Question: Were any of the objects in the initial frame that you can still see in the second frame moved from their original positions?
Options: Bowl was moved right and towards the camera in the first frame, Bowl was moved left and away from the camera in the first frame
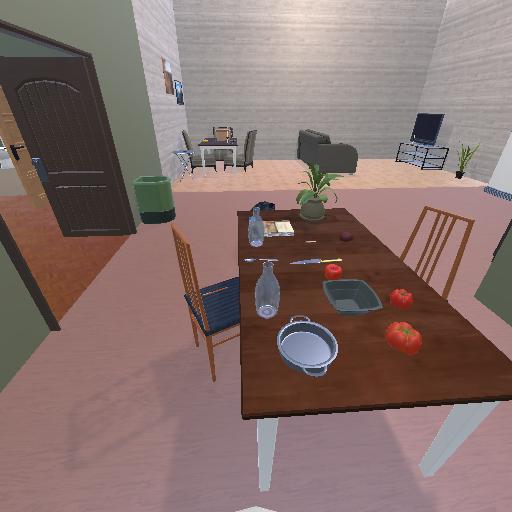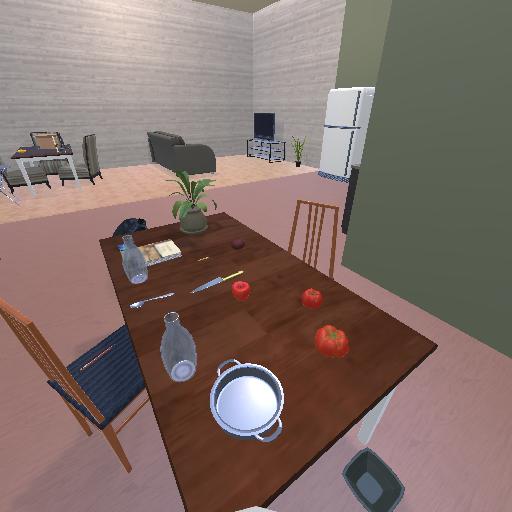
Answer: Bowl was moved right and towards the camera in the first frame